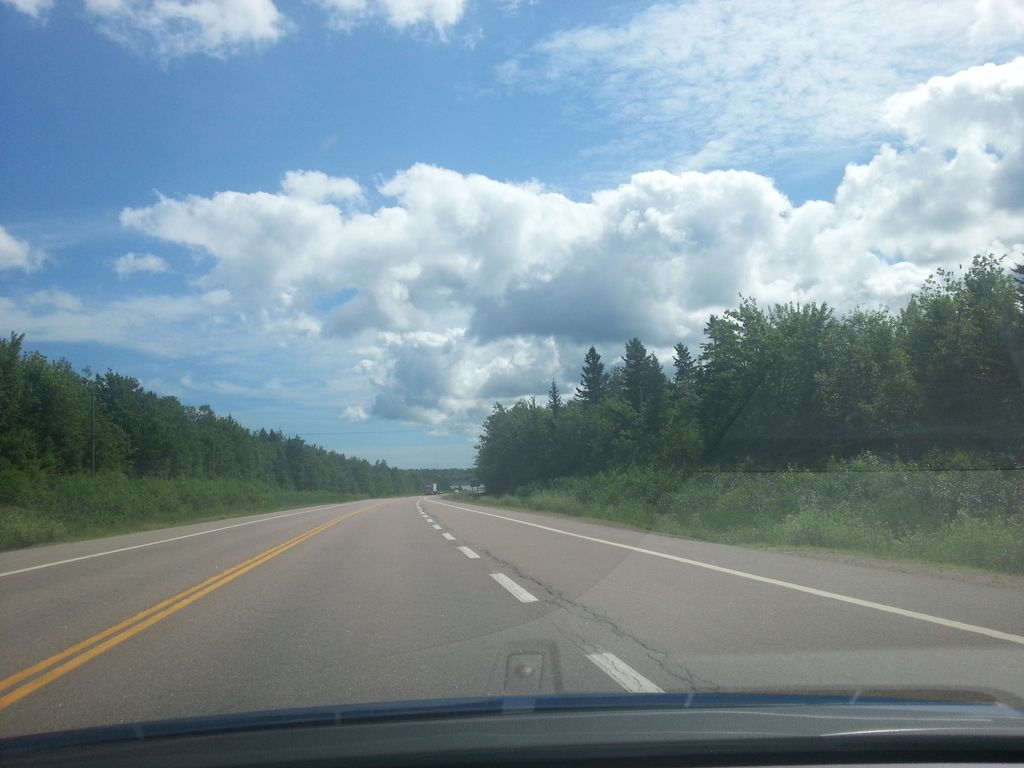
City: charlottetown